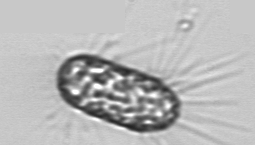
Label: Corethron_hystrix